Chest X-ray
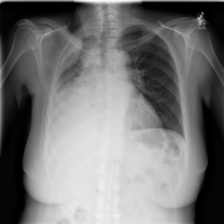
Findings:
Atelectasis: negative
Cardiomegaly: negative
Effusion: positive
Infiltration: positive
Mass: positive
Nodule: negative
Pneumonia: negative
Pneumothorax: negative
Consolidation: negative
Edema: negative
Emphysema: negative
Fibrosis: negative
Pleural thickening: positive
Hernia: negative